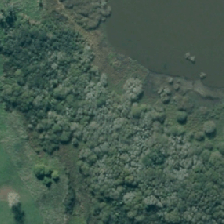
Land cover: herbaceous_freshwater_vege